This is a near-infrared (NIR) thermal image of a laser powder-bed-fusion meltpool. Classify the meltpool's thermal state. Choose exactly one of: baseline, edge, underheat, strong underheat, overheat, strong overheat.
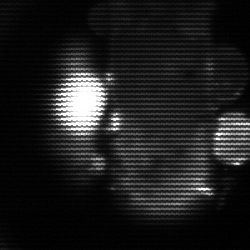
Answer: strong underheat